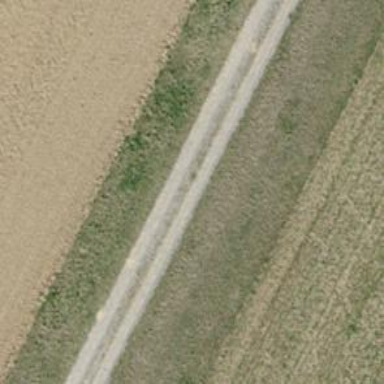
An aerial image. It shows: Track with compacted grade3 surface.